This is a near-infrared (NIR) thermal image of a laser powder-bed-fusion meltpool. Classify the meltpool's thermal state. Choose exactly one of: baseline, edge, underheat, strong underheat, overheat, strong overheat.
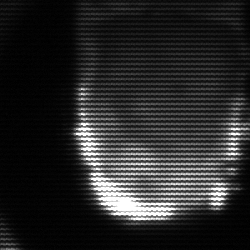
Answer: baseline